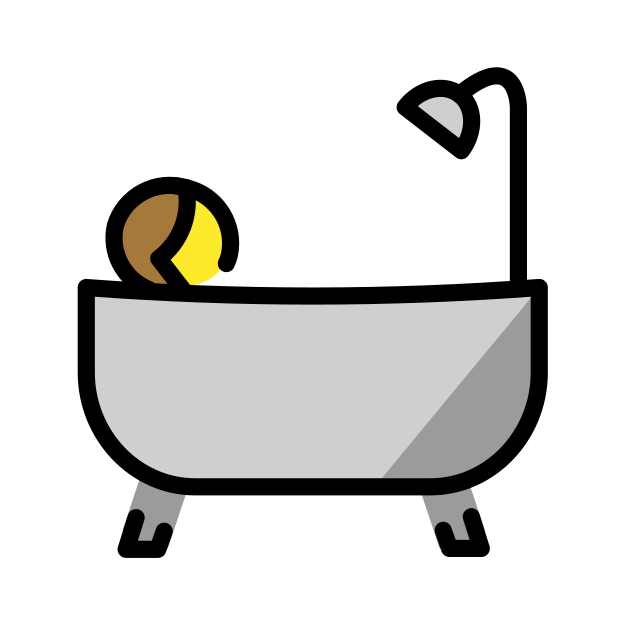
person taking bath